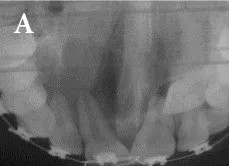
First visit occlusal view.
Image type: radiology (x_ray)